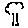
Label: tree